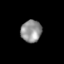
Tissue: skin
Cell type: Epithelial cells
Senescence score: 0.2666
Nuclear area (px): 447
Mean DAPI intensity: 146.494